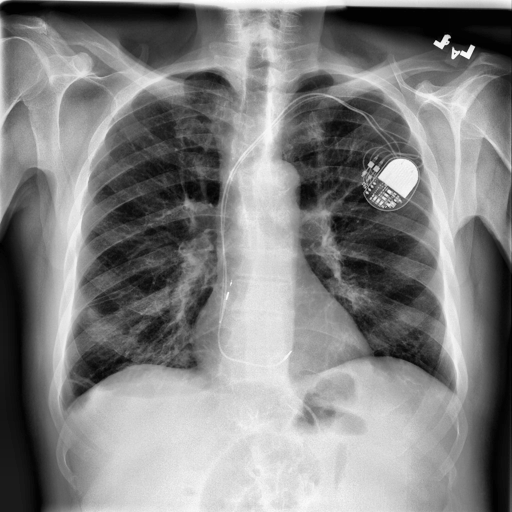
Finding: NORMAL